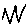
Label: zigzag